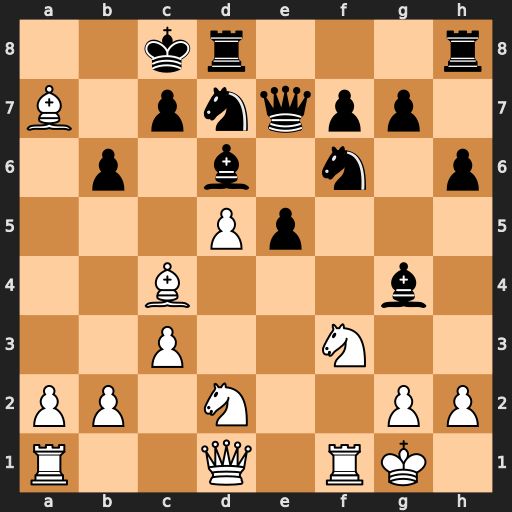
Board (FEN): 2kr3r/B1pnqpp1/1p1b1n1p/3Pp3/2B3b1/2P2N2/PP1N2PP/R2Q1RK1
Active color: w
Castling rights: -
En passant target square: -
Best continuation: Ba6#